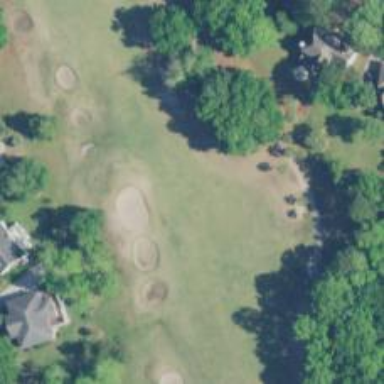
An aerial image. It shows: View of golf hole.